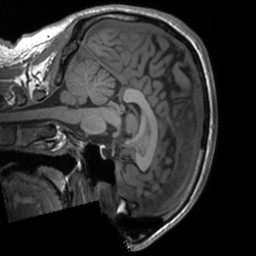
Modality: T1w
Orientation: sagittal
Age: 24
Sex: male
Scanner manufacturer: siemens
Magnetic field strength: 3 T
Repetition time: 1.9 s
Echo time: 0.00226 s